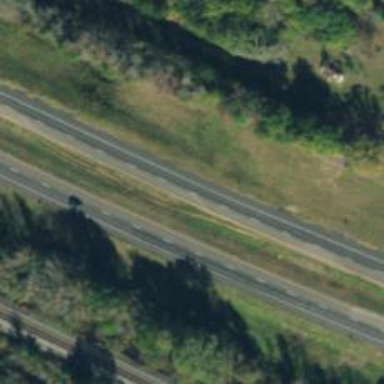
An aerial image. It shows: Expressway with asphalt surface categorized as trunk highway.